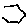
Label: hexagon